Interaction volume radius: 10 \u00c5
Interaction volume height: 10 \u00c5
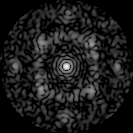
Disorder parameter: 0.5994